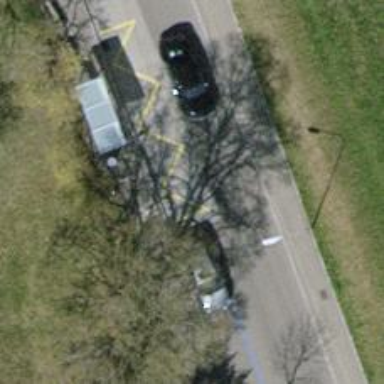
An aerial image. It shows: Public transport stop position.